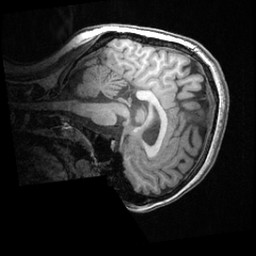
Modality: T1w
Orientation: sagittal
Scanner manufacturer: ge
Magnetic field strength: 3 T
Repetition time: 0.008572 s
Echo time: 0.003384 s